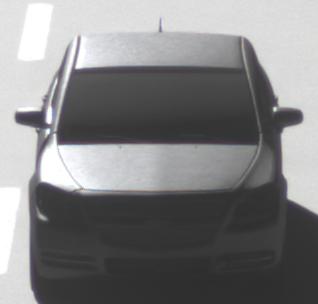
Make: Chevrolet
Model: Malibu 2.4
Detailed model: Malibu
Model produced from: 2012/07
Model produced until: 2014/08
Doors: 4
Color: gray
Road condition: dry road
Daytime: morning or afternoon
Contrast: high contrast